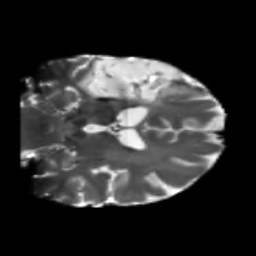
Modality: T2w
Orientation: coronal
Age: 66
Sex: male
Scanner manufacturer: siemens
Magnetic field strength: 3 T
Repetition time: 5.25 s
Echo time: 0.08 s